Aerial crown-view tile of a tropical tree (Barro Colorado Island, Panama), acquired 20250317:
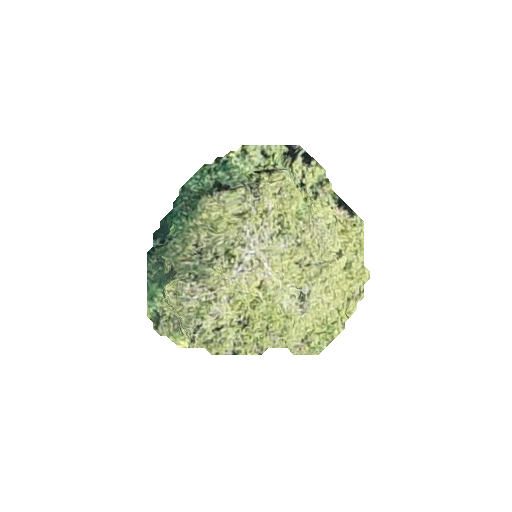
Species: Alseis blackiana
GBIF accepted scientific name: Alseis blackiana
Crown area: 54.243 m²